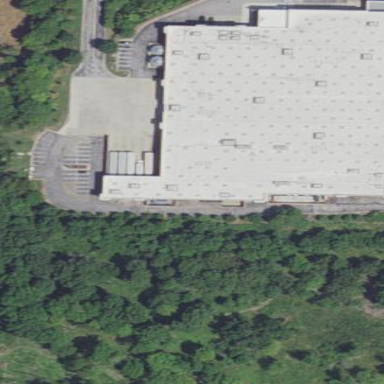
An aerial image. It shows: Retail building that houses wholesale shop.